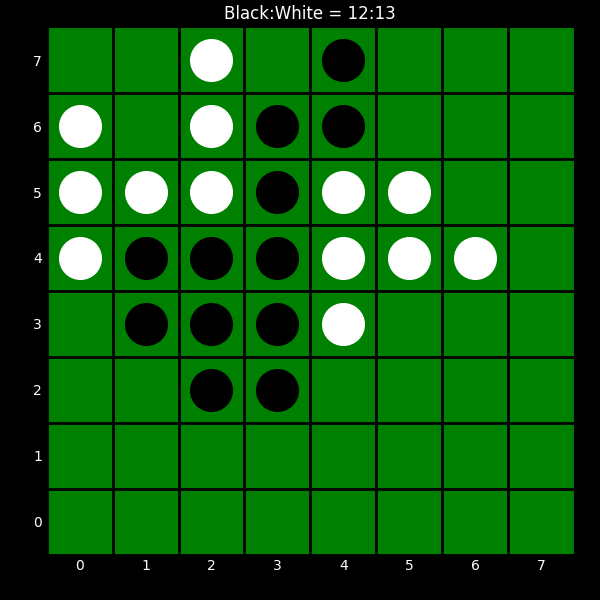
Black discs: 12
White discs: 13